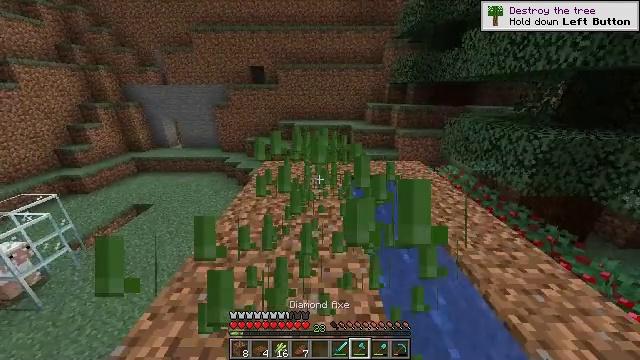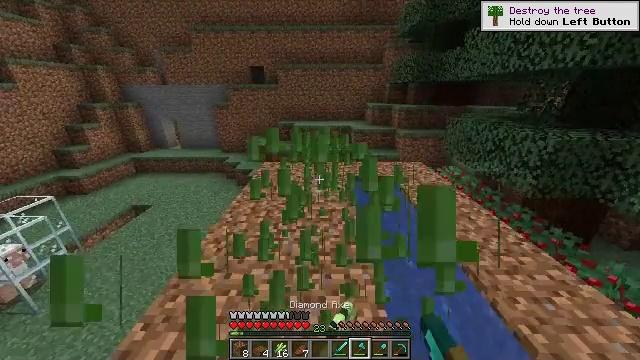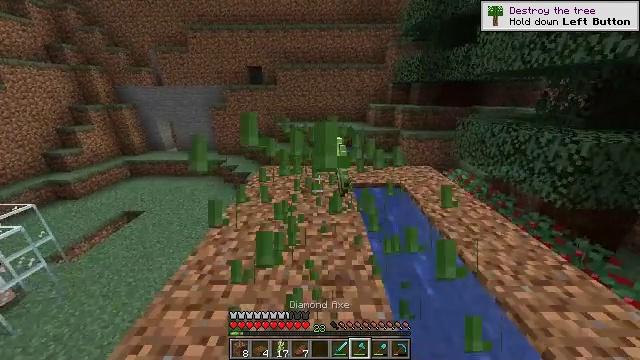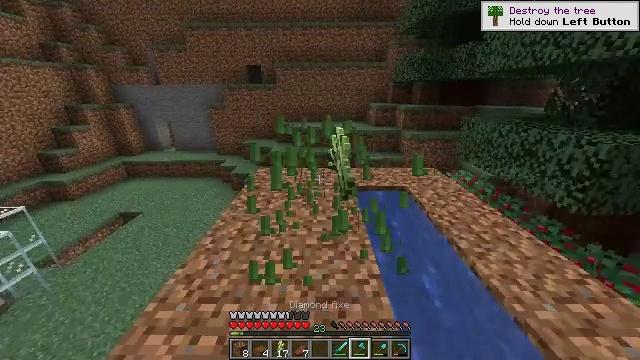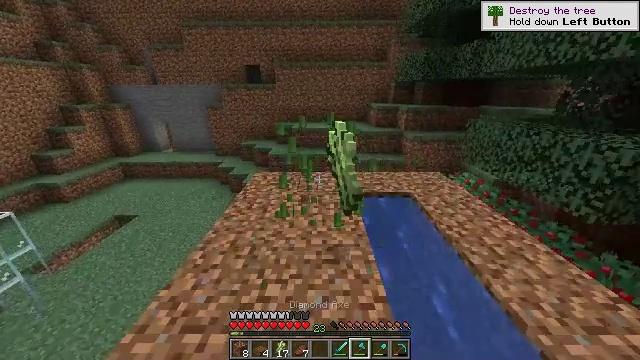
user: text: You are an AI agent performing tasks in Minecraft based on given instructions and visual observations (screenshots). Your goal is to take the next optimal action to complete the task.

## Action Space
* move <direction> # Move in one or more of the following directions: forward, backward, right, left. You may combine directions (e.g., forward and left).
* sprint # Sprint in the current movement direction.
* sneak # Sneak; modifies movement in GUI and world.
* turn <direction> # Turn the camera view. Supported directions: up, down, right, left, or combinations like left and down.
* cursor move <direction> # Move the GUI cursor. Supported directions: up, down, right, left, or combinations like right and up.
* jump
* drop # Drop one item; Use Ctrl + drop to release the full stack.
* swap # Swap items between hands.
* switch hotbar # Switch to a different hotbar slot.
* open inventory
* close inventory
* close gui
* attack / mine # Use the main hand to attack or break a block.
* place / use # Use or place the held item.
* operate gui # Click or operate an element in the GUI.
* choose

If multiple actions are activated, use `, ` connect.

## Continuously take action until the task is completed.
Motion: motion action
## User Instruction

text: Gather sugar cane for crafting.
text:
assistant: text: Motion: move forward, attack / mine
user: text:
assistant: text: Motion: move forward, attack / mine
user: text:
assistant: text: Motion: move forward
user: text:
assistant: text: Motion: attack / mine
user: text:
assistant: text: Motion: attack / mine